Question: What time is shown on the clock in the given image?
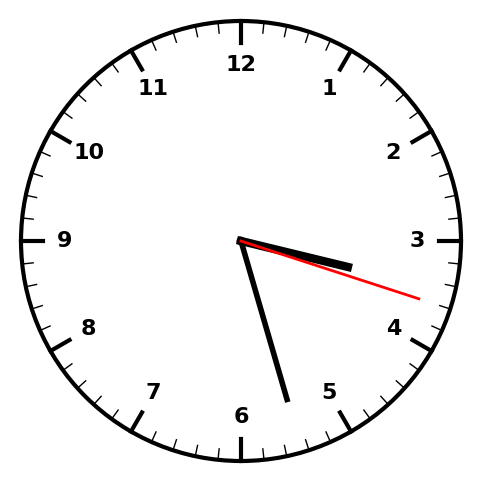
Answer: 03:27:18